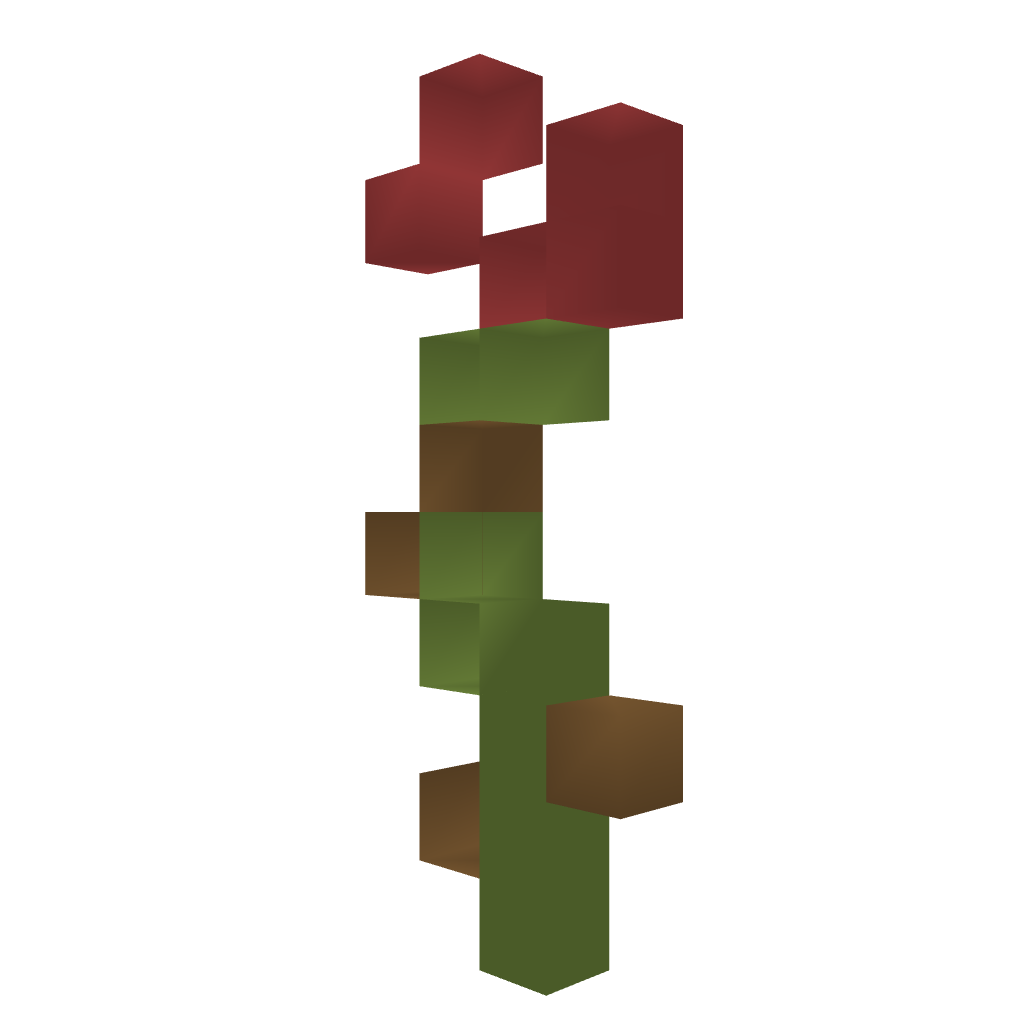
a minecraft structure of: Giant Rose bad low quality